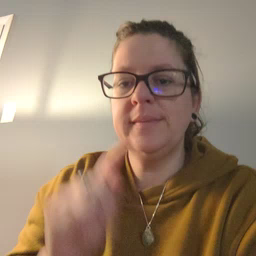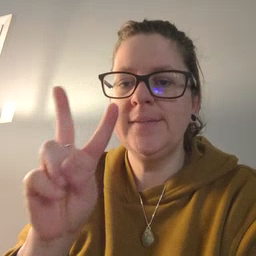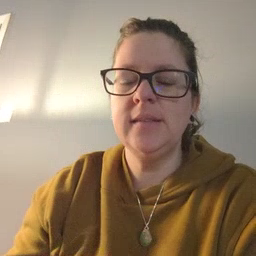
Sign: TV